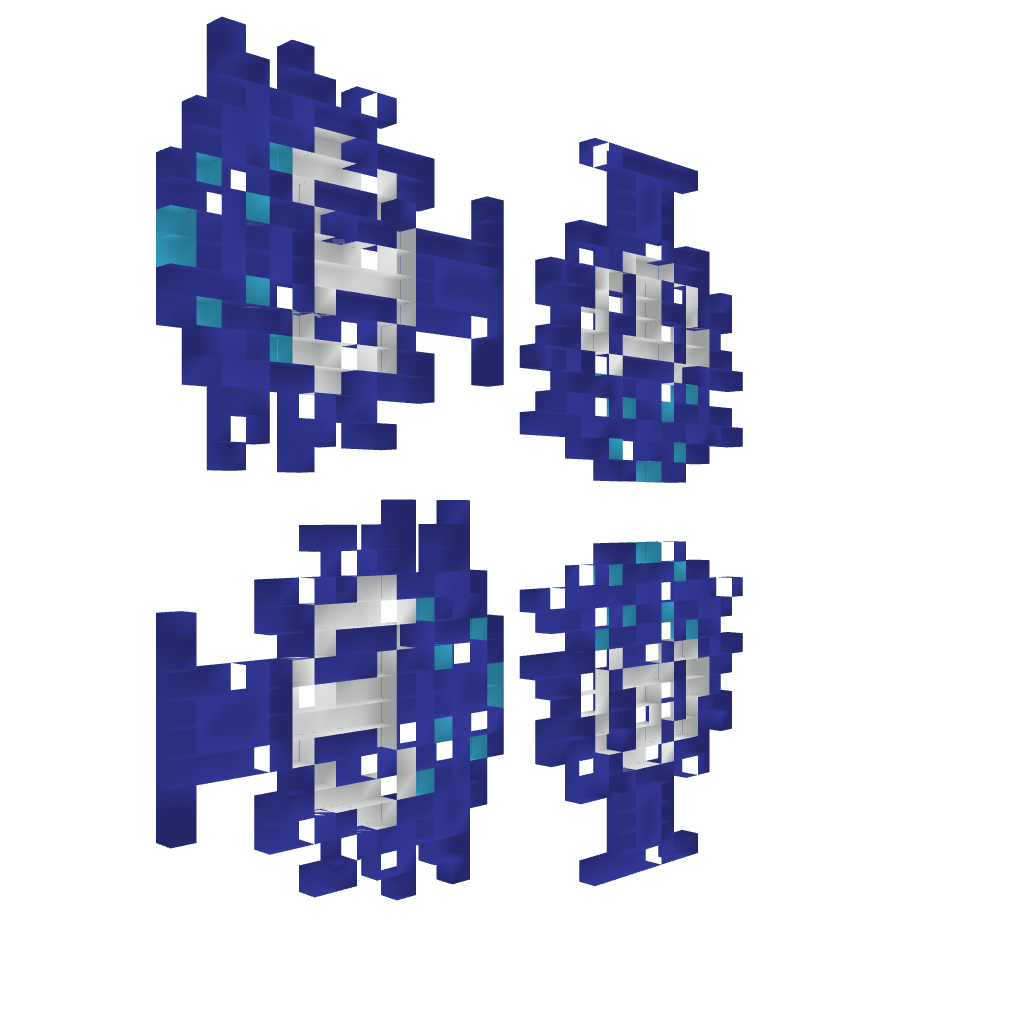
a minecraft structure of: Zelda/NES-Blue Octorok